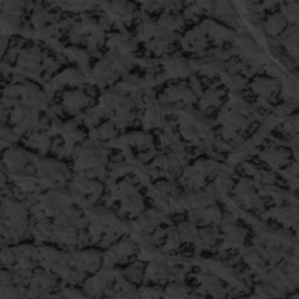
Label: frost